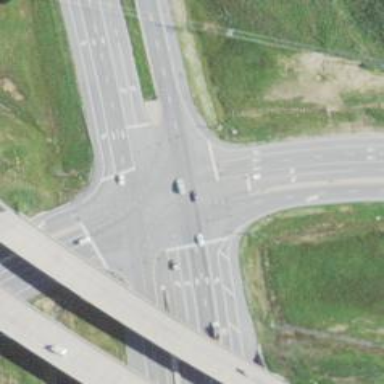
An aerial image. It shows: Motorway.